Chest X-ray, AP view. Patient: 30 years old, sex M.
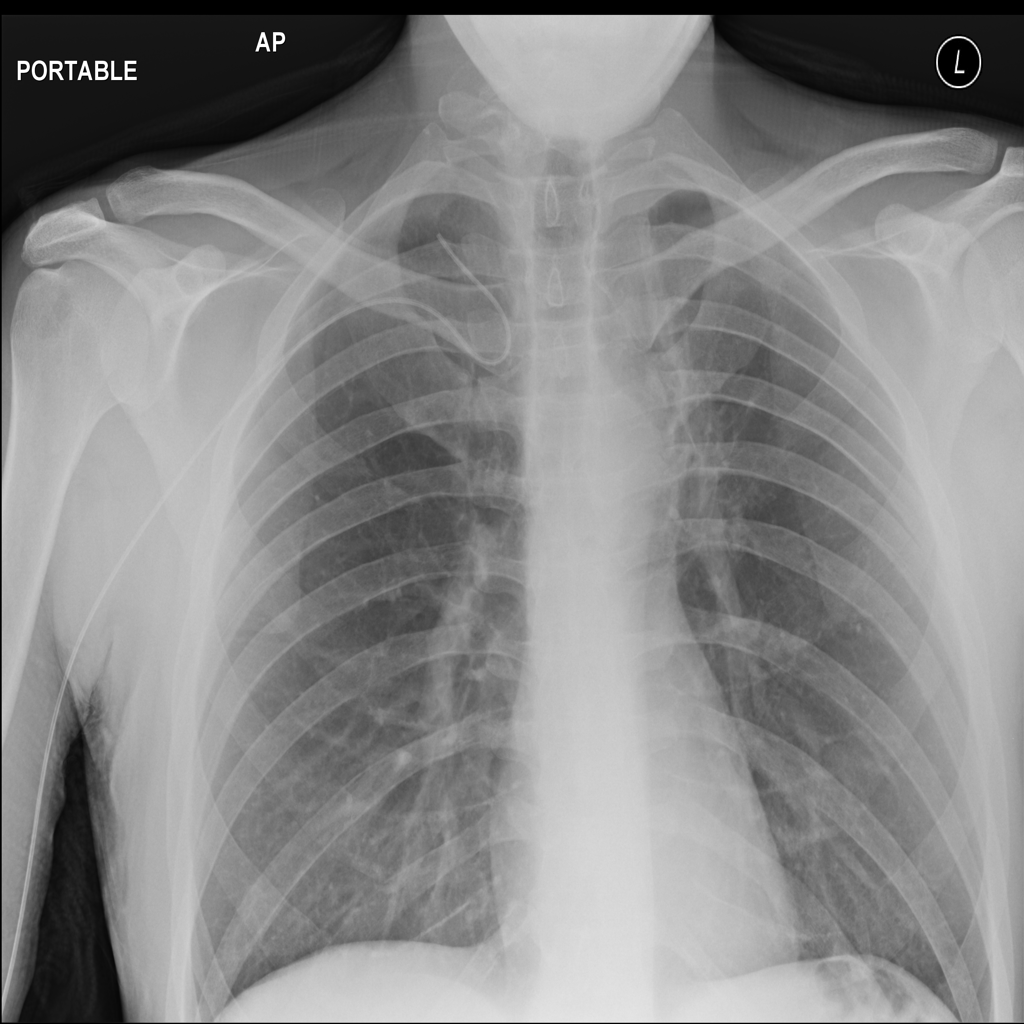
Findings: No Finding